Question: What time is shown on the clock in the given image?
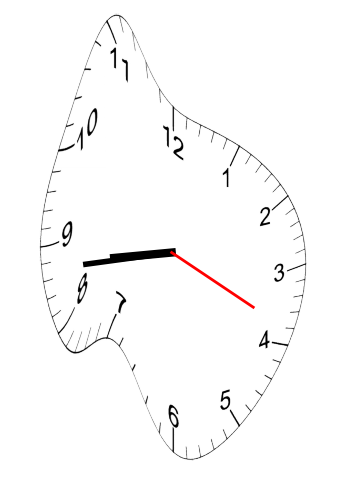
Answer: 08:43:19